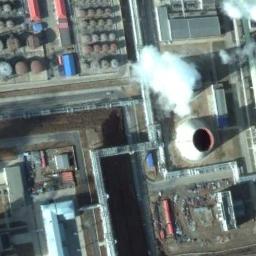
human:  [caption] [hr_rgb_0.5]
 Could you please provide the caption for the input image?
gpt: The thermal power station is next to some buildings with white mist above .

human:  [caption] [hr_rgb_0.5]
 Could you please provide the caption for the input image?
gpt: In the thermal power plant, there are a factory building, many mechanical equipment, pipelines, and a cooling tower that is steaming .

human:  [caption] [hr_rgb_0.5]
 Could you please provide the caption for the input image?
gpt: There are two thermal power stations and rows of storage tanks .

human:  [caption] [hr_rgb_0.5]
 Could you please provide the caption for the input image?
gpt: Many buildings are near the thermal power station .

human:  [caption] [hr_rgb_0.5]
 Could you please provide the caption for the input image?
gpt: There are many buildings and a chimney on the thermal power station .